Interaction volume radius: 10 \u00c5
Interaction volume height: 30 \u00c5
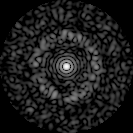
Disorder parameter: 0.8508